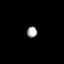
Tissue: skin
Cell type: Epithelial cells
Senescence score: 0.2712
Nuclear area (px): 116
Mean DAPI intensity: 158.966